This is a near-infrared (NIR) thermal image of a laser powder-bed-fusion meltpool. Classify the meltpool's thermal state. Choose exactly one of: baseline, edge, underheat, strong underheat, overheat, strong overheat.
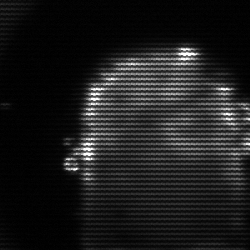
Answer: baseline